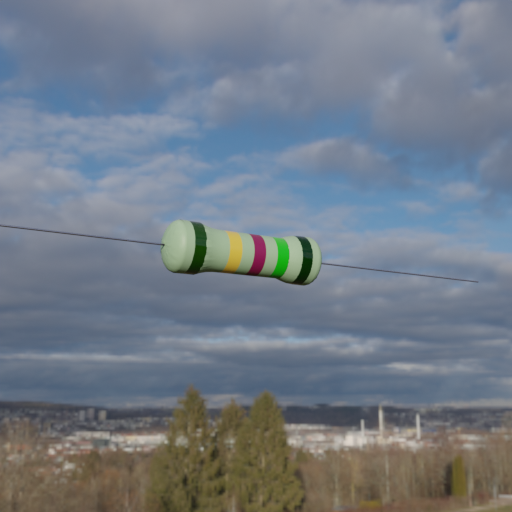
Resistor colour bands (in order): black, gold, brown, green, black